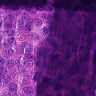
Metastatic tissue present: yes